Question: I'm having a hard time with a special character (Unicode U+2028, in XML it shows as &#xB, and in Chrome and Excel cell text, it shows as a L SEP in a dashed square). It's <URL>:

I've made a macro which opens many webpages, copying part of their contents into separate cells in an excel sheet. Most of the time it performs well, but recently one of the content distributors whose webpage I need to research started using the LSEP character (I don't know why, maybe he's using a new text or HTML editor; I have no contact with any of them).
As a result, Excel can't open the xlsx, returning an XML error in /xl/sharedStrings.xml file. When I renamed MySheet.xlsx to MySheet.xlsx.zip and opened the troubling file, I've discovered the error was caused by that dreadful character. Manually, I removed the LSEP characters, replaced sharedStrings.xml, renamed MySheet.xlsx.zip to MySheet.xlsx and it opened all right.
Having figured out my problem, the next step was to write some piece of code into my macro, to automatically replace the LSEP character with nothing. Being a special character, my approach was to try referring it by 'ASC' function:
'''
Asc(ActiveCell.Formula)
'''
Here was the first spooky thing I got: the code above use to return '63', but one time it returned '93' to the same cell content! Trying 'ActiveCell.Text' got me the same result.
Anyway, I've tried a normal 'Replace':
'''
Replace(ActiveCell.Formula, Chr(63), "")
'''
The 'Replace' returned exactly the same string, with the infamous LSEP (tried both 'ActiveCell.Formula' and 'ActiveCell.Text', both returned the same; so I've tried the same with 'Chr(93)' instead of 'Chr(63)', with no sucess).
Then, I've tried to locate the infamous sneaky ninja pirate LSEP character, so I tried:
'''
InStr(1, ActiveCell.Formula, Asc(63)) 'Or Asc(93), again the same results
'''
The return was '0'. So, astounded but not defeated, I rubbed my magical lamp and asked this to VBA genius:
'''
MsgBox "Where's Chr(63)? " & InStr(1, ActiveCell.Formula, Chr(63)) & vbCrLf & _
"Where's Chr(93)? " & InStr(1, ActiveCell.Formula, Chr(93)) & vbCrLf & _
"Asc(Right(ActiveCell.Formula, 1)): " & Asc(Right(ActiveCell.Formula, 1))
'''
In response, VBA tells me '0' to first and second lines (like there isn't 'Chr(63)' nor 'Chr(93)'), at the same time telling me the rightmost character of the same string is the Ascii 63!
How is this possible? Does anyone have an idea? I'm totally lost.
How can I detect and replace this stealthy ninja pirate LSEP character in advance, in my code?
Thanks for your time!
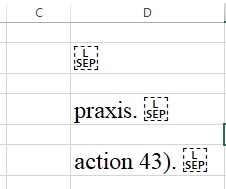
Answer: 'Asc()' & 'Chr()' only work for ANSI characters.
Instead use the Unicode aware versions: 'Chrw$(&h2028)' is the character, its counterpart is 'AscW()'.